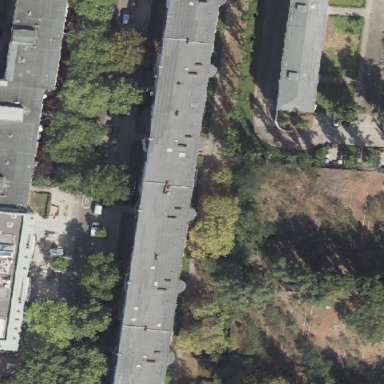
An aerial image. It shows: Apartment building with flat roof.